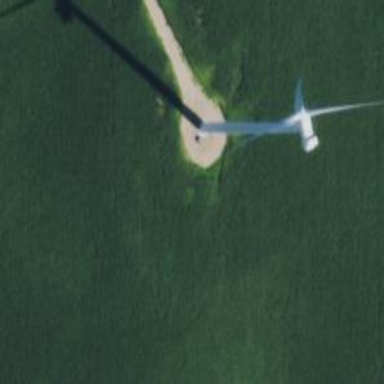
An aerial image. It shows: Wind generator powered by wind. The generator type is horizontal axis and it uses wind turbines.